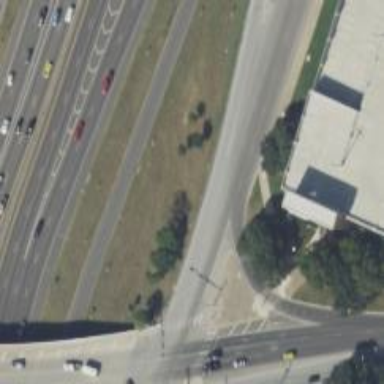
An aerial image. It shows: Secondary road with frontage road alongside.